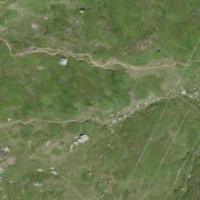
EUNIS habitat code: 26
Species observed at this site:
Fabriciana niobe
Erebia tyndarus